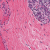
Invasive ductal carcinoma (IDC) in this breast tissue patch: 0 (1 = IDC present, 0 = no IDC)